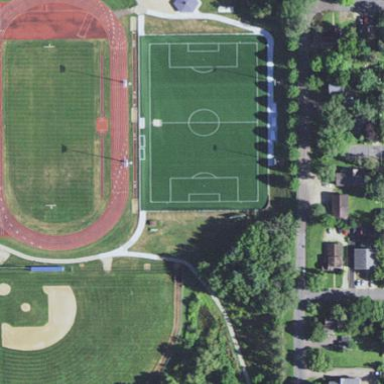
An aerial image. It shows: Soccer pitch with turf surface for leisure sports activities.